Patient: sex M, age 48
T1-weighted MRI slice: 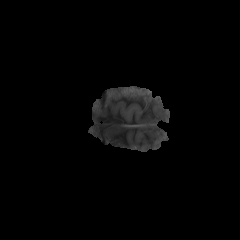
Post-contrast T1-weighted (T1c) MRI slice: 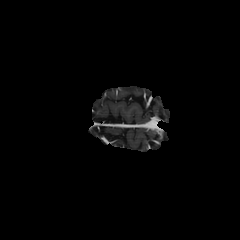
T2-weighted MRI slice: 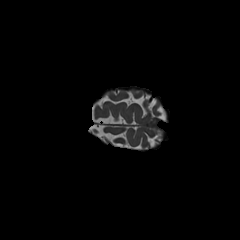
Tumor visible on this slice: no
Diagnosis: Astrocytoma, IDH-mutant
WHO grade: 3